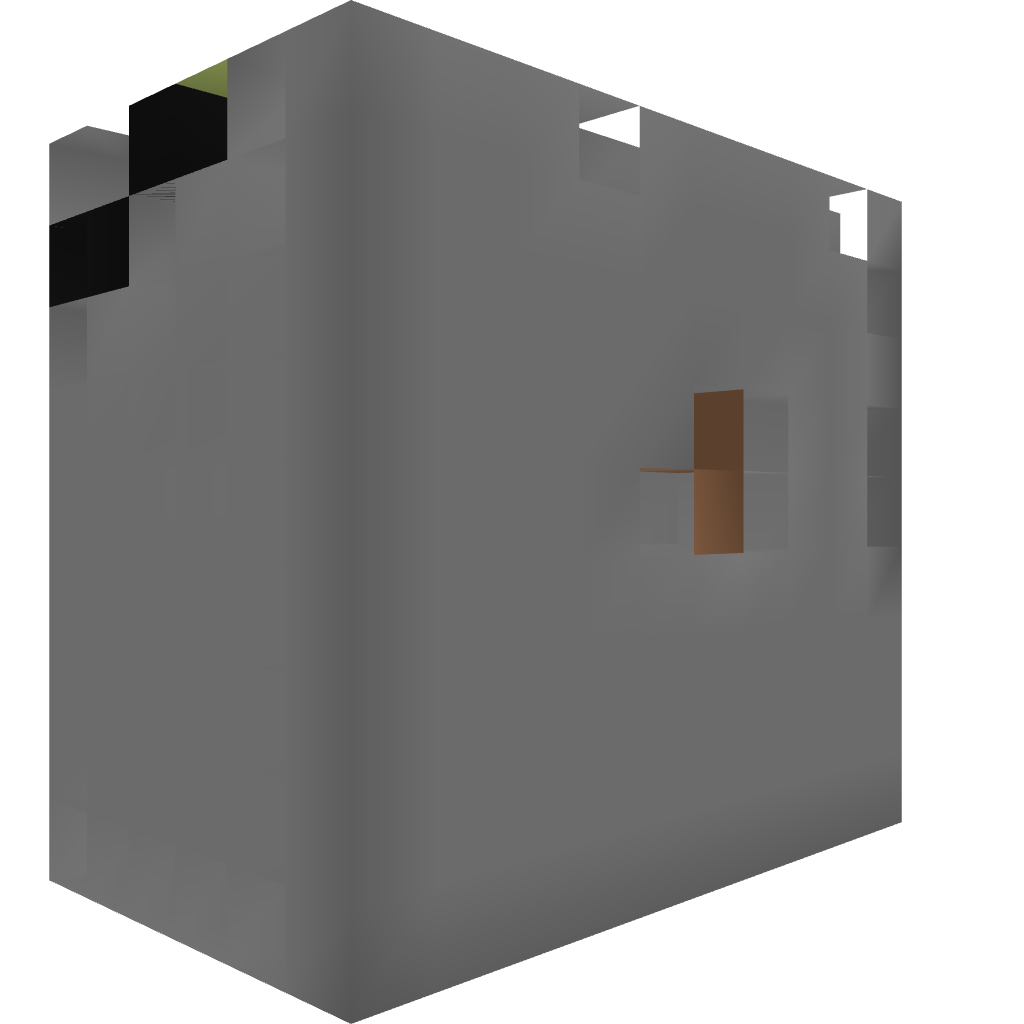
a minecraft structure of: Tunnel Trap